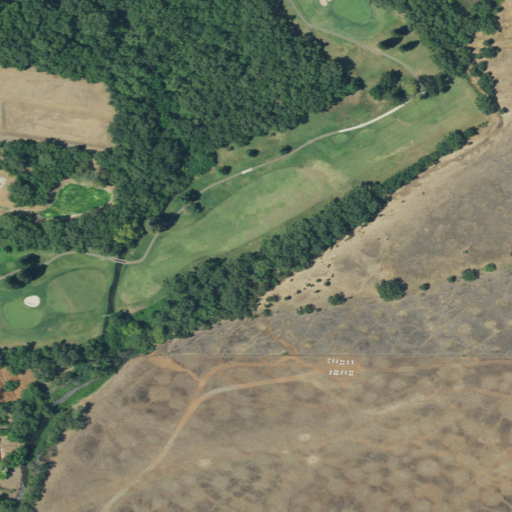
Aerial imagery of valley in California named Crouch Ravine containing open development, grassland, low intensity development, and shrub